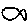
Label: fish